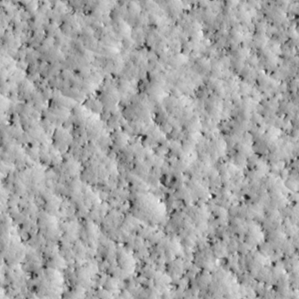
Label: non_frost